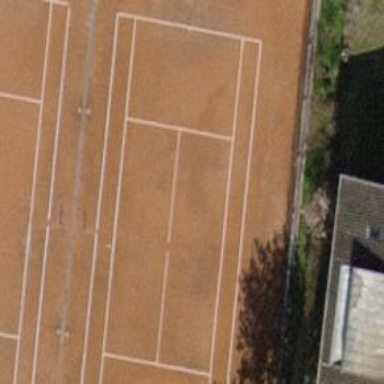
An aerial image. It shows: Tennis court on pitch.